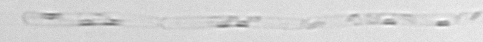
Label: Dactyliosolen_fragilissimus